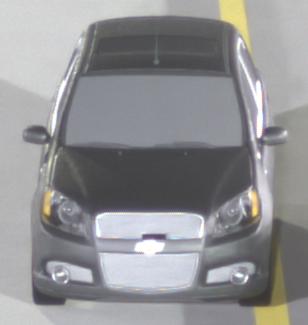
Make: Chevrolet
Model: Aveo 1.2
Detailed model: Aveo
Model produced from: 2008/06
Model produced until: 2011/01
Doors: 3
Color: gray
Road condition: dry road
Daytime: night
Contrast: high contrast